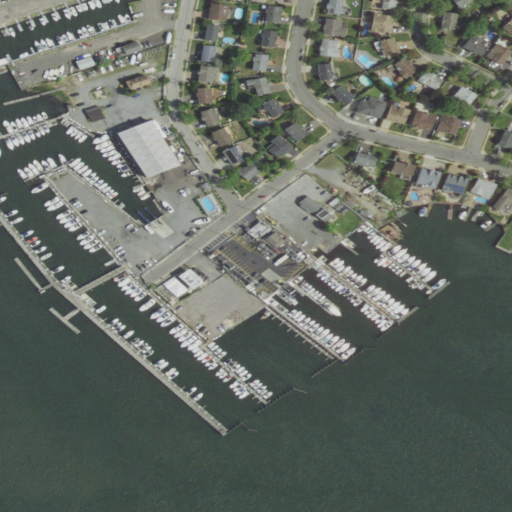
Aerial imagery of cape in New York named Nicks Point containing high intensity development, medium intensity development, open water, open development, and low intensity development